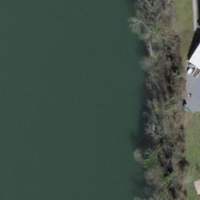
EUNIS habitat code: 15
Species observed at this site:
Picea abies